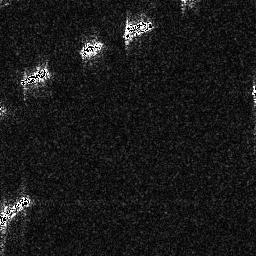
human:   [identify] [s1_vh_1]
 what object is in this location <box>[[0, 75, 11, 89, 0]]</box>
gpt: <ref>1 medium ship at the bottom left</ref>

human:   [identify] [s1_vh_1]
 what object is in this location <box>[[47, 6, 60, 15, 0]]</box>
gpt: <ref>1 medium ship at the top</ref>

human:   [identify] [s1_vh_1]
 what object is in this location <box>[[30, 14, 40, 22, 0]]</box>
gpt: <ref>1 small ship at the top</ref>